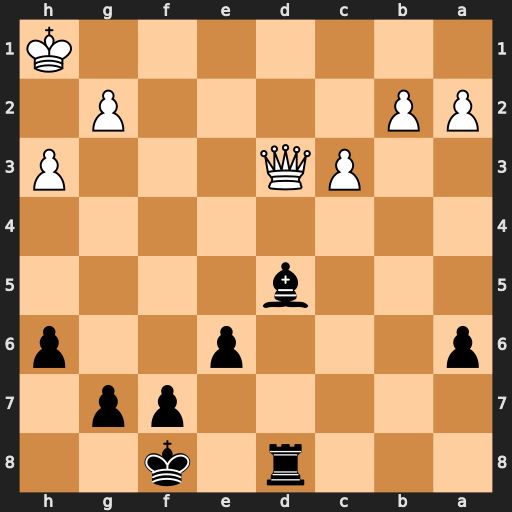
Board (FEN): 3r1k2/5pp1/p3p2p/3b4/8/2PQ3P/PP4P1/7K
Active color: b
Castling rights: -
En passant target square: -
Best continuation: Bxg2+ Kxg2 Rxd3